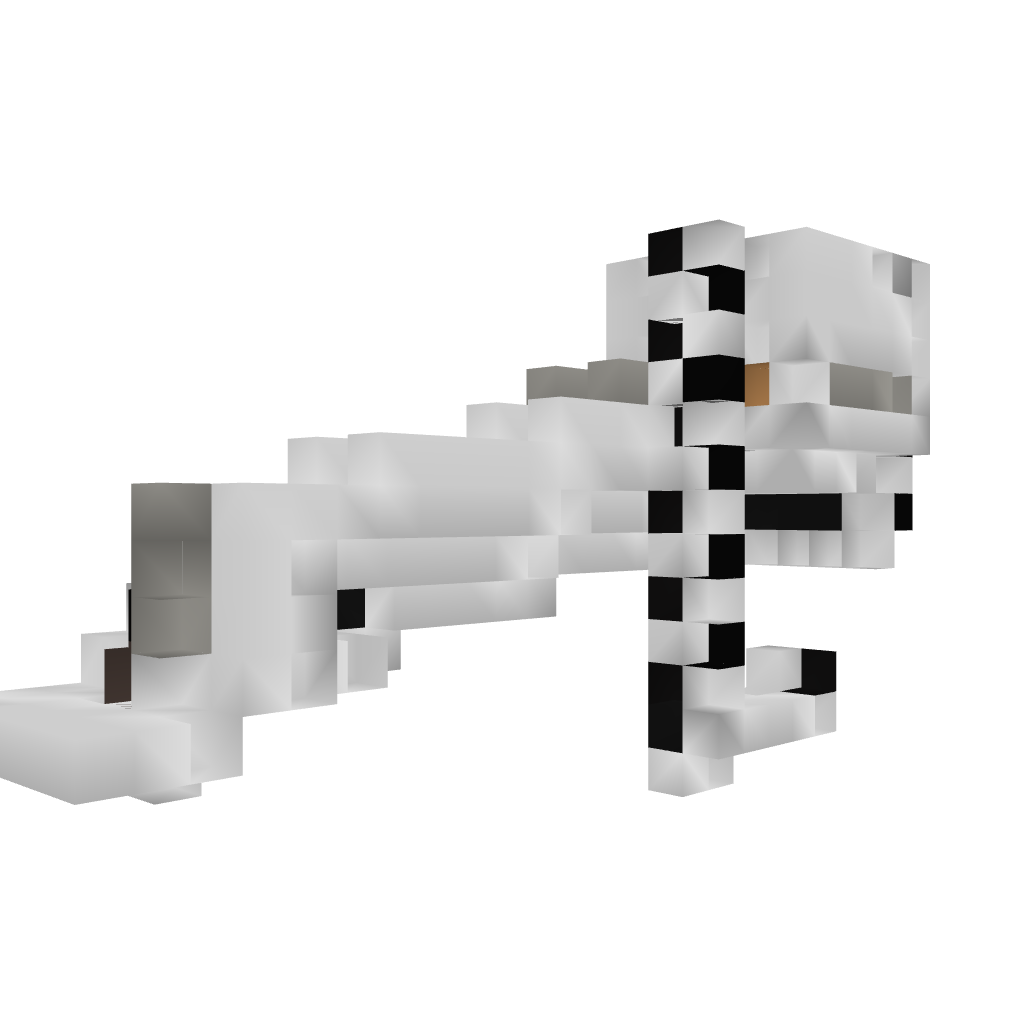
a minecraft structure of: Chicken Farm+Cooker